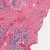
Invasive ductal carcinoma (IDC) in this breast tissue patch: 0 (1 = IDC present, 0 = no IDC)